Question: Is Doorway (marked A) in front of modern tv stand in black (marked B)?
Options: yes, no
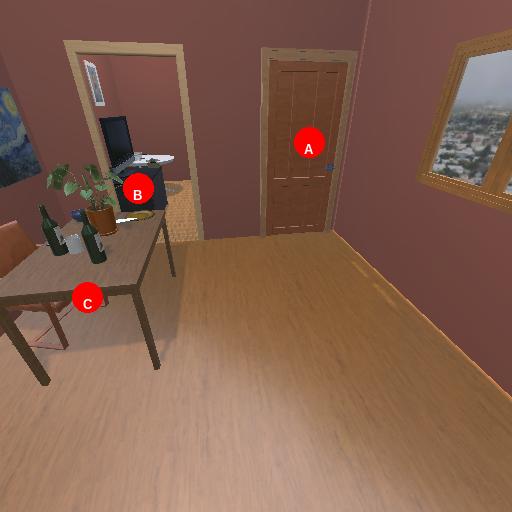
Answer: yes